Field crop: tomato
Growth stage: 1
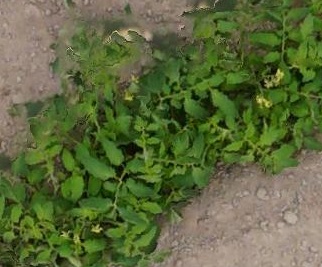
Species: tomato